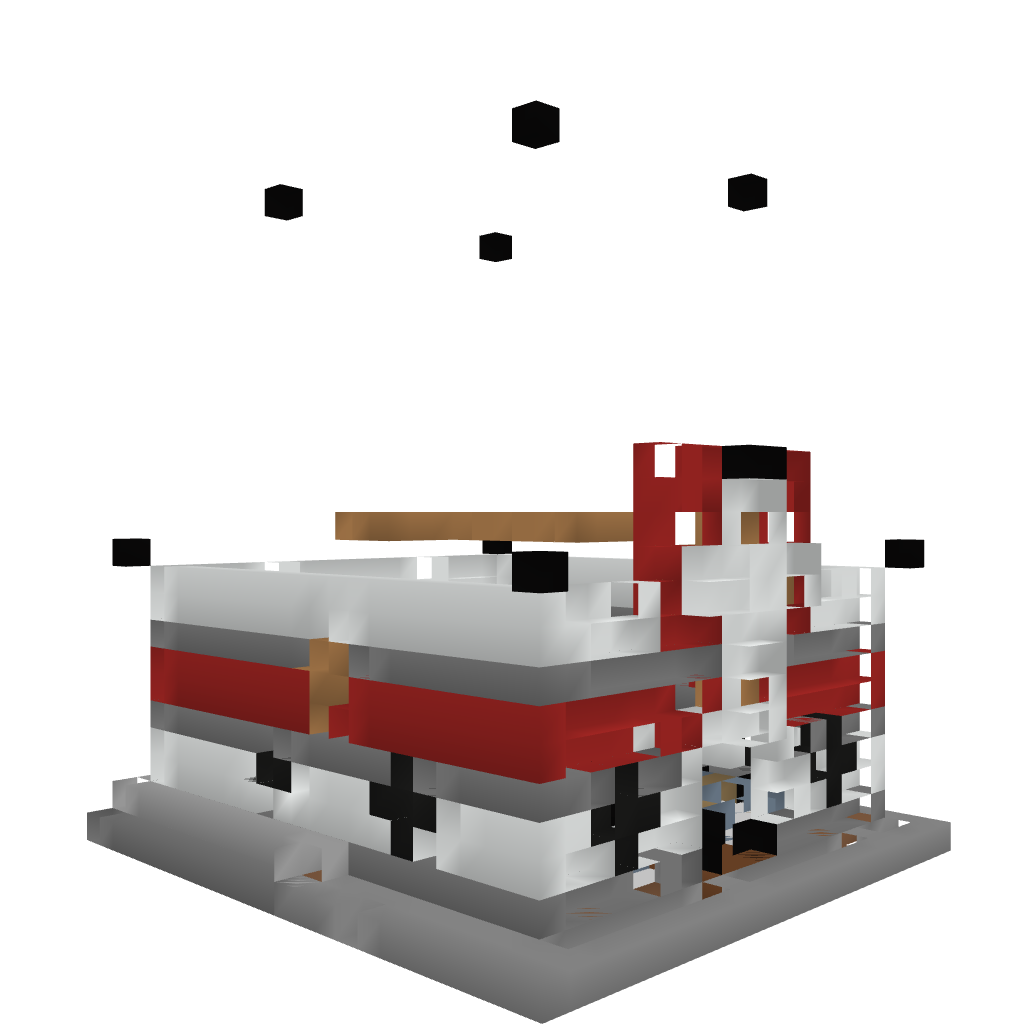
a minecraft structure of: Church